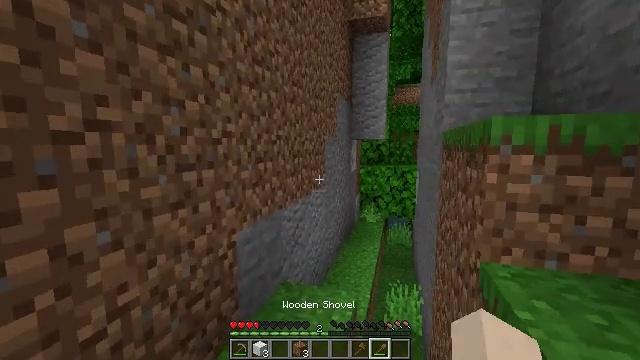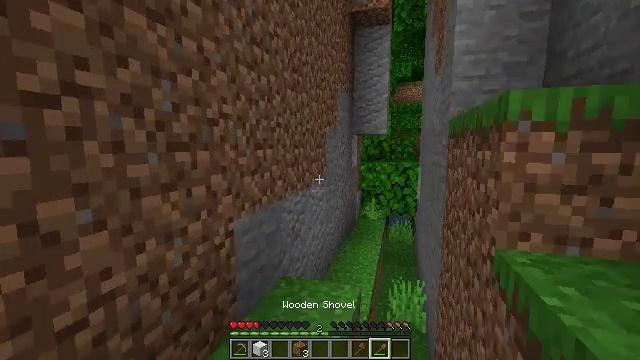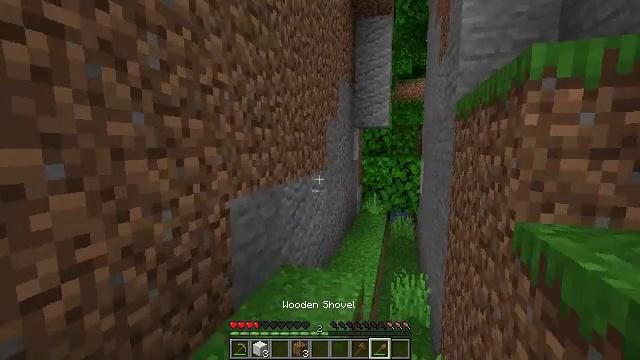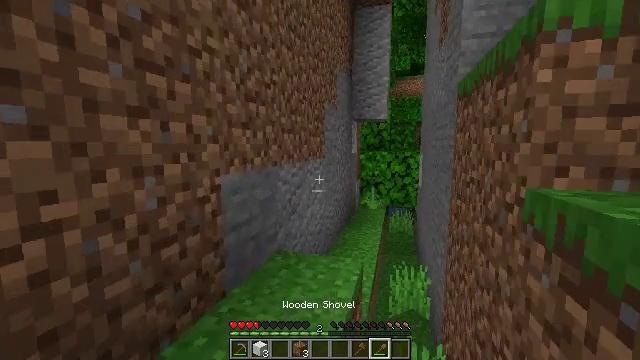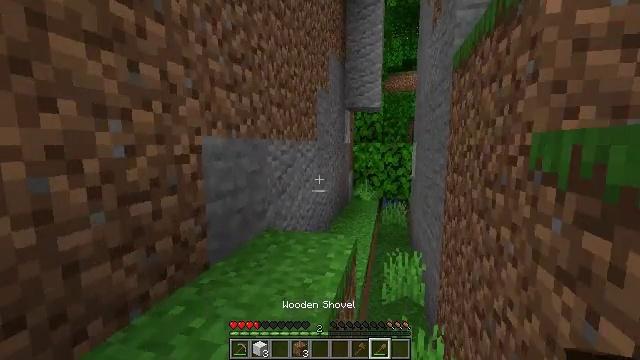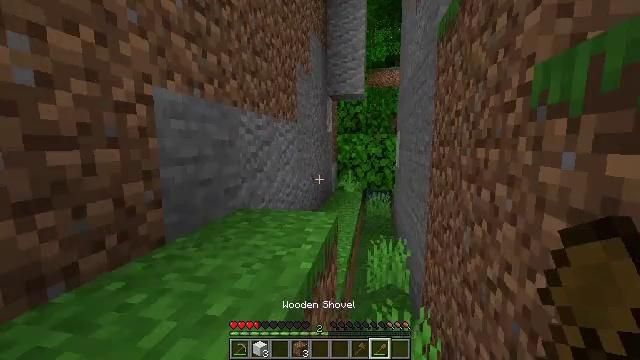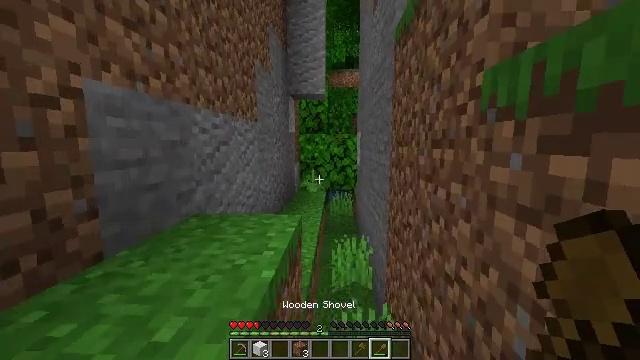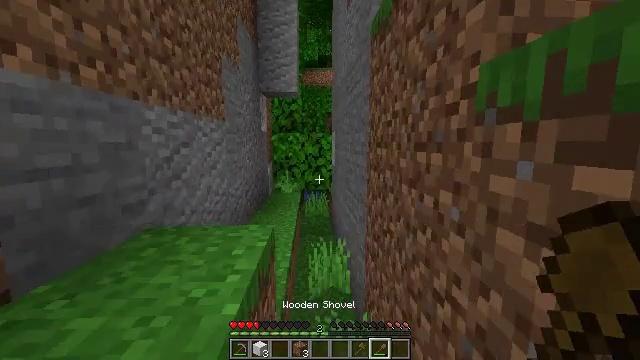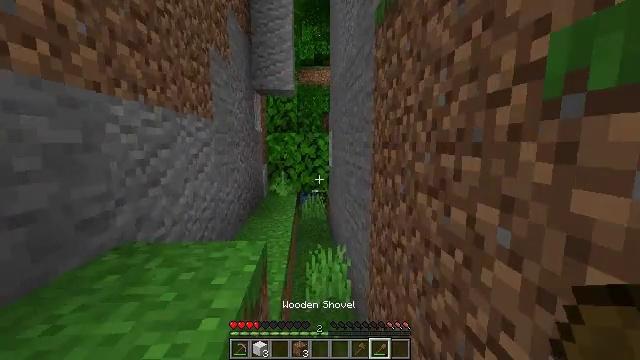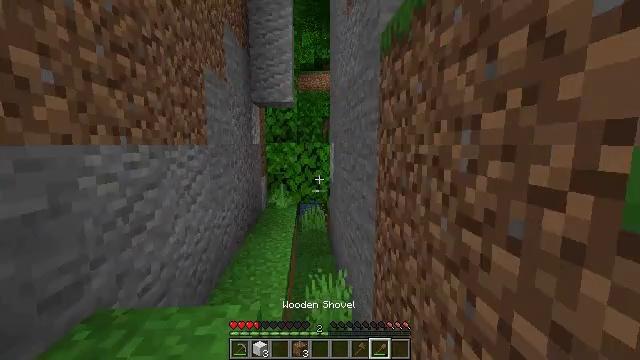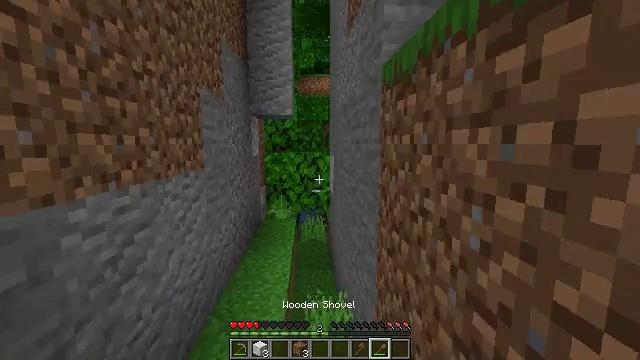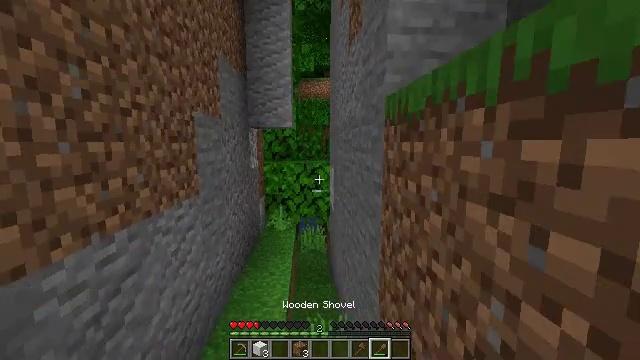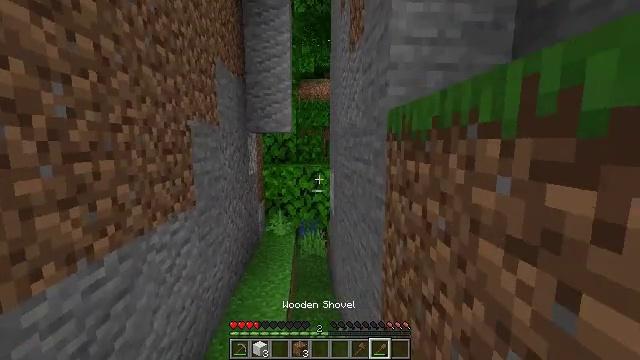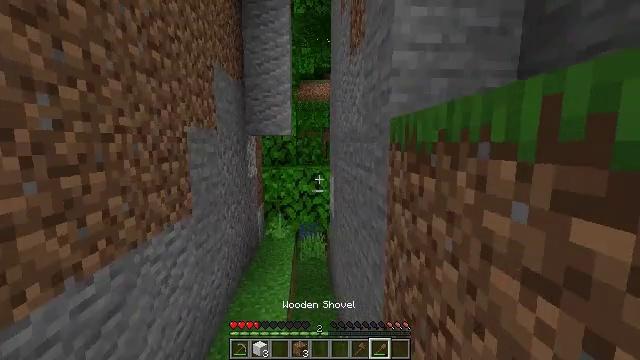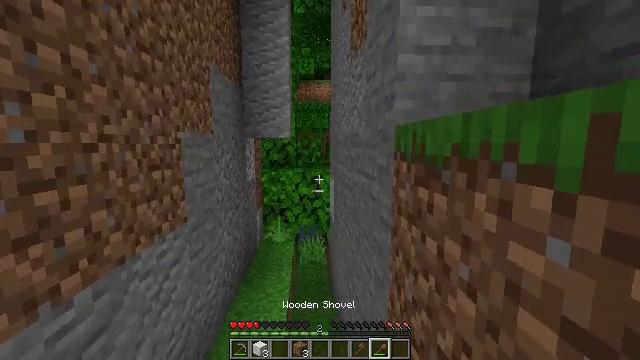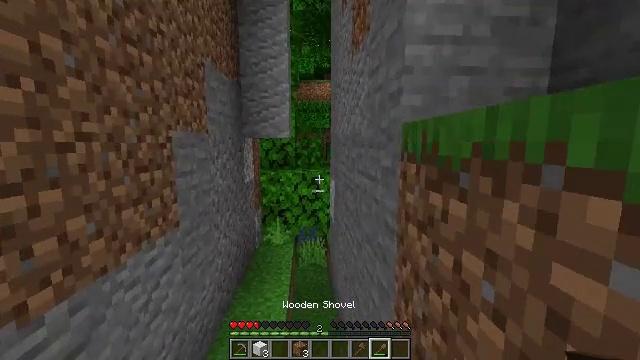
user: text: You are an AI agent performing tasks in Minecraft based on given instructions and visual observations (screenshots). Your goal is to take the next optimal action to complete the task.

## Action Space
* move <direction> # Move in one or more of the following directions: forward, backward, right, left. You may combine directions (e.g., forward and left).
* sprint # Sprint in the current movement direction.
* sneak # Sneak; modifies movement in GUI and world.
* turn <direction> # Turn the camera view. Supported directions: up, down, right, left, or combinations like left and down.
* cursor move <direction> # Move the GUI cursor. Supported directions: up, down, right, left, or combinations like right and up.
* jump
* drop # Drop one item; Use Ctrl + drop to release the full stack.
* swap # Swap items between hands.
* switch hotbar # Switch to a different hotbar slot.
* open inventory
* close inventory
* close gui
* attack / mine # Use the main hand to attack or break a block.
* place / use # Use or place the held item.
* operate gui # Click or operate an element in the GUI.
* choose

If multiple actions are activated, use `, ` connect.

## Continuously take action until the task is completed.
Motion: motion action
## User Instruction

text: Clear the jungle leaves to make way.
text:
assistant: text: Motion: move forward, sprint
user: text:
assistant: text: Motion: move forward, sprint
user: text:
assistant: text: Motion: move forward, sprint
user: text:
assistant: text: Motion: move forward, sprint, turn right
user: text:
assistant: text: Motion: move forward, sprint, turn right
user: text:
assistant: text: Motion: move forward, sprint, turn right
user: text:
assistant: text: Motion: move forward, sprint, turn right
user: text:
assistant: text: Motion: move forward, sprint
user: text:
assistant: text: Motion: move forward, sprint, jump
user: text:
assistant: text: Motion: move forward, sprint, jump
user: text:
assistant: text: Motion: move forward, sprint, jump
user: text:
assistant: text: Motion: move forward, sprint
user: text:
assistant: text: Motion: move forward, sprint
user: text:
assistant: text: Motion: move forward, sprint
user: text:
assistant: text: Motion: move forward, sprint
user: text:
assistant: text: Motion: move forward, sprint
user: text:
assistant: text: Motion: move forward, sprint
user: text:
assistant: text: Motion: move forward, sprint
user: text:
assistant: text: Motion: move forward, sprint
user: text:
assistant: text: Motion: move forward, sprint
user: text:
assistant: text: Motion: move forward, sprint
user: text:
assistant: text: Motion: move forward, sprint
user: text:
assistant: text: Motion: move forward, sprint
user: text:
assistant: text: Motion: move forward, sprint
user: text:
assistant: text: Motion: move forward, sprint
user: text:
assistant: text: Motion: move forward, sprint
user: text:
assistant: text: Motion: move forward, sprint
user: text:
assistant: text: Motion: move forward, sprint
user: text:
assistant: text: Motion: move forward, sprint
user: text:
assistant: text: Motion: move forward, sprint